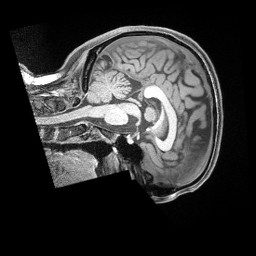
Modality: T1w
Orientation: sagittal
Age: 32
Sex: female
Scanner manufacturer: siemens
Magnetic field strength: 3 T
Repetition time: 2 s
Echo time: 0.00211 s